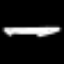
Label: pencil